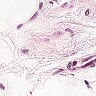
Metastatic tissue present: no